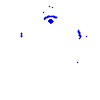
Particle: pion